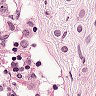
Metastatic tissue present: yes